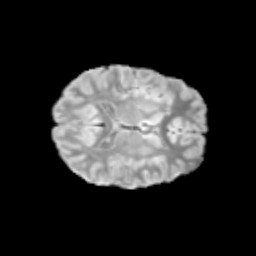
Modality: T2w
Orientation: axial
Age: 12
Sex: female
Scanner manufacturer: siemens
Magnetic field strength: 3 T
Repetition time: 3.8 s
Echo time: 0.07 s